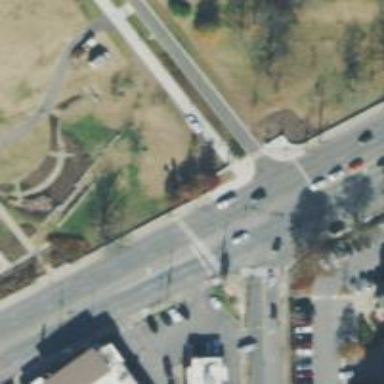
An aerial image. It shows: Marked crossing on footway.